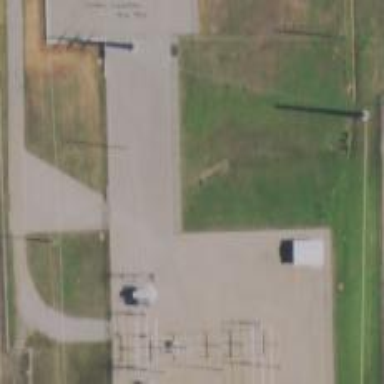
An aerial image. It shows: Power substation.